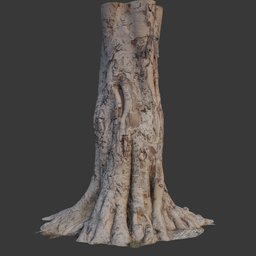
Label: nature